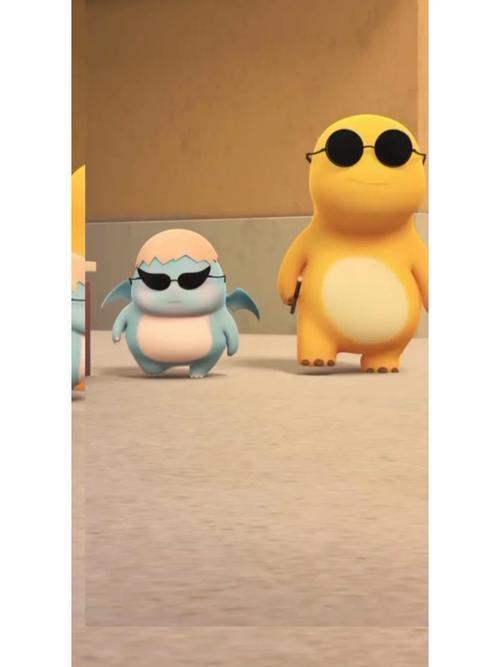
Label: nailong